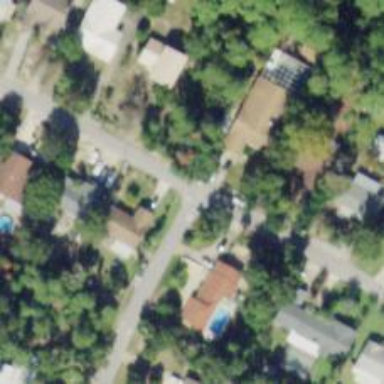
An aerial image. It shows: Asphalt road in residential area.